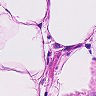
Metastatic tissue present: no